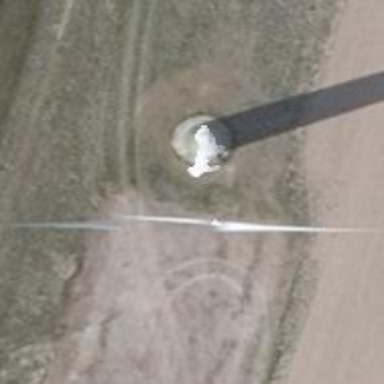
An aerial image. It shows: Wind power generator.